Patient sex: M
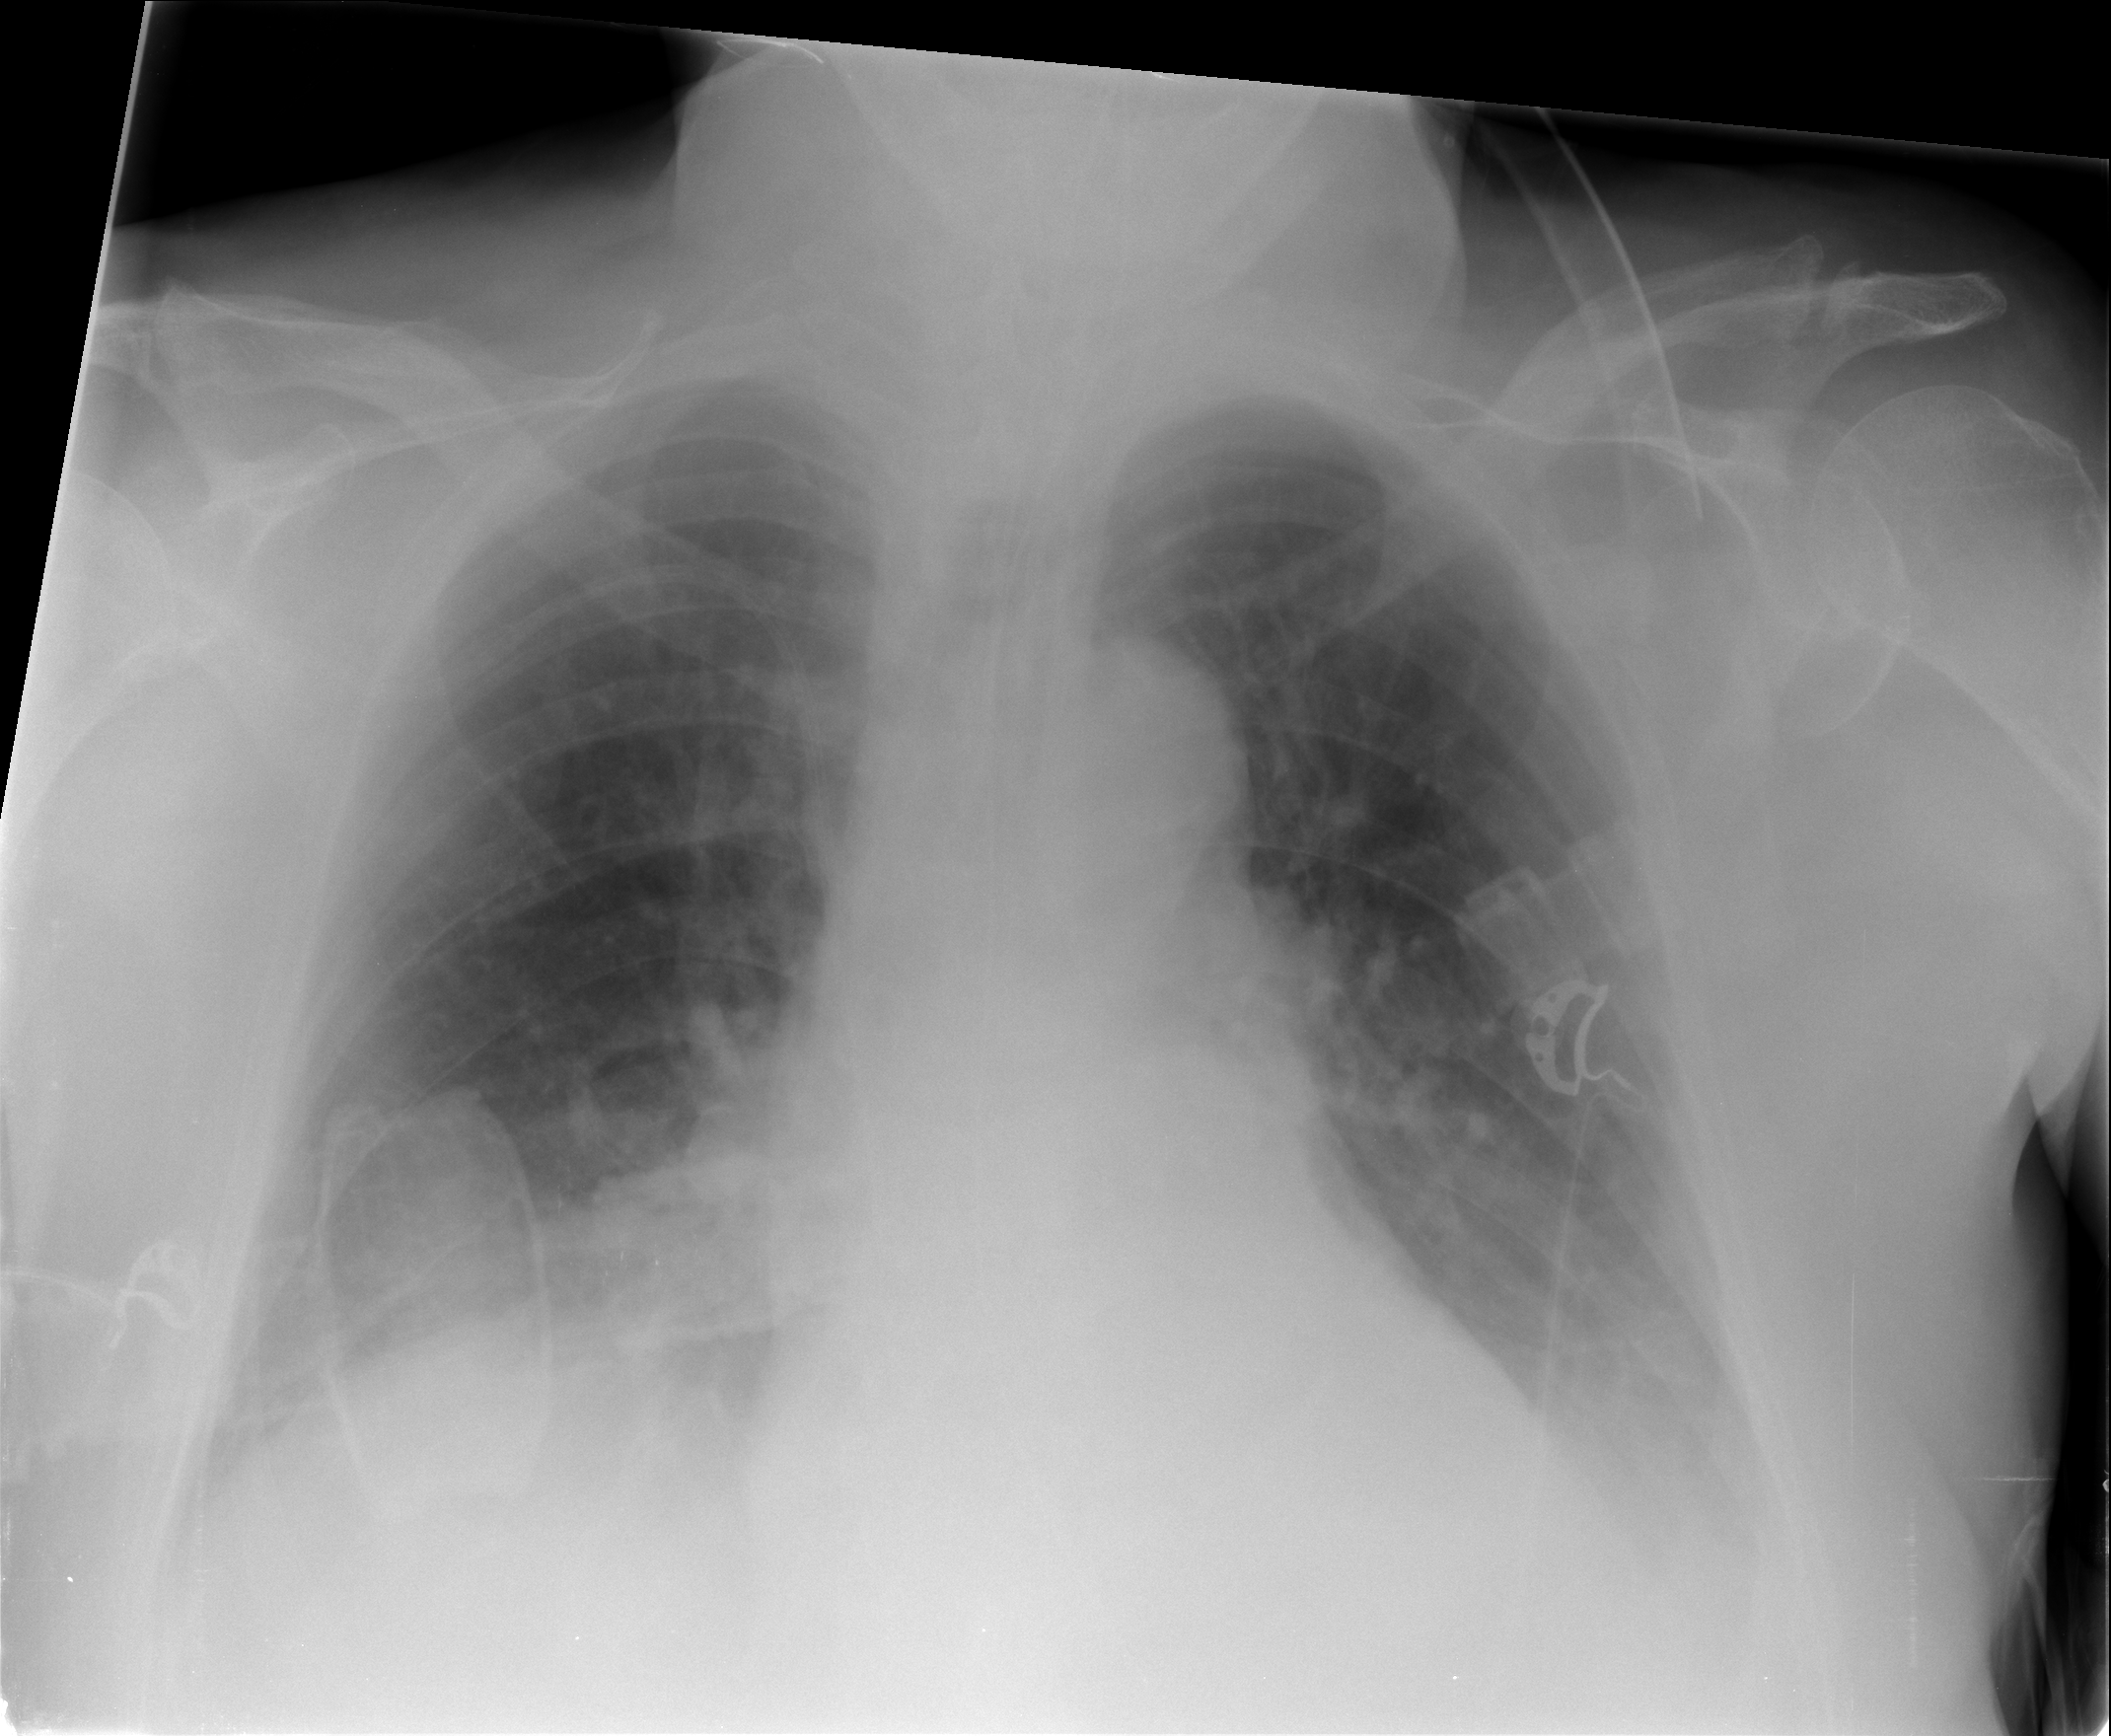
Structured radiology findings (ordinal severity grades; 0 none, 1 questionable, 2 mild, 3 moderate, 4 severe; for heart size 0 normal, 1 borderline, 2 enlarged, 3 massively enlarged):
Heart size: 2
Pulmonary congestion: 2
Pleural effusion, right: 2
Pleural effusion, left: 2
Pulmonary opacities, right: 0
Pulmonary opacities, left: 0
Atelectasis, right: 2
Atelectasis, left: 2